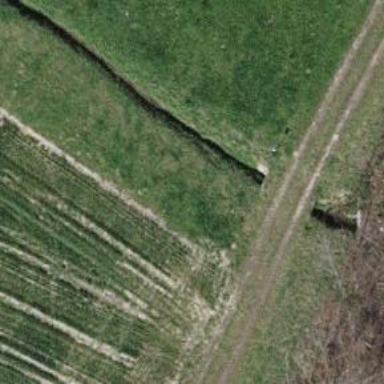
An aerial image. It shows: Culvert tunnel under ditch.